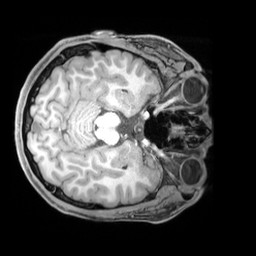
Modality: T1w
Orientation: axial
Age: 24
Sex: male
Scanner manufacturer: siemens
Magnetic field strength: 3 T
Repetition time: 1.97 s
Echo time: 0.00206 s